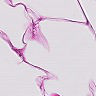
Metastatic tissue present: no